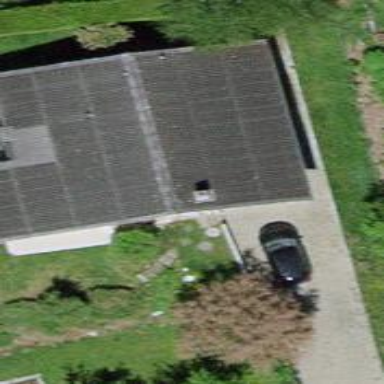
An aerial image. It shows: Simple house.